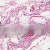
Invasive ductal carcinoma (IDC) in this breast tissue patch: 0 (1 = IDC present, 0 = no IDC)